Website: home-depot
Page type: review-order
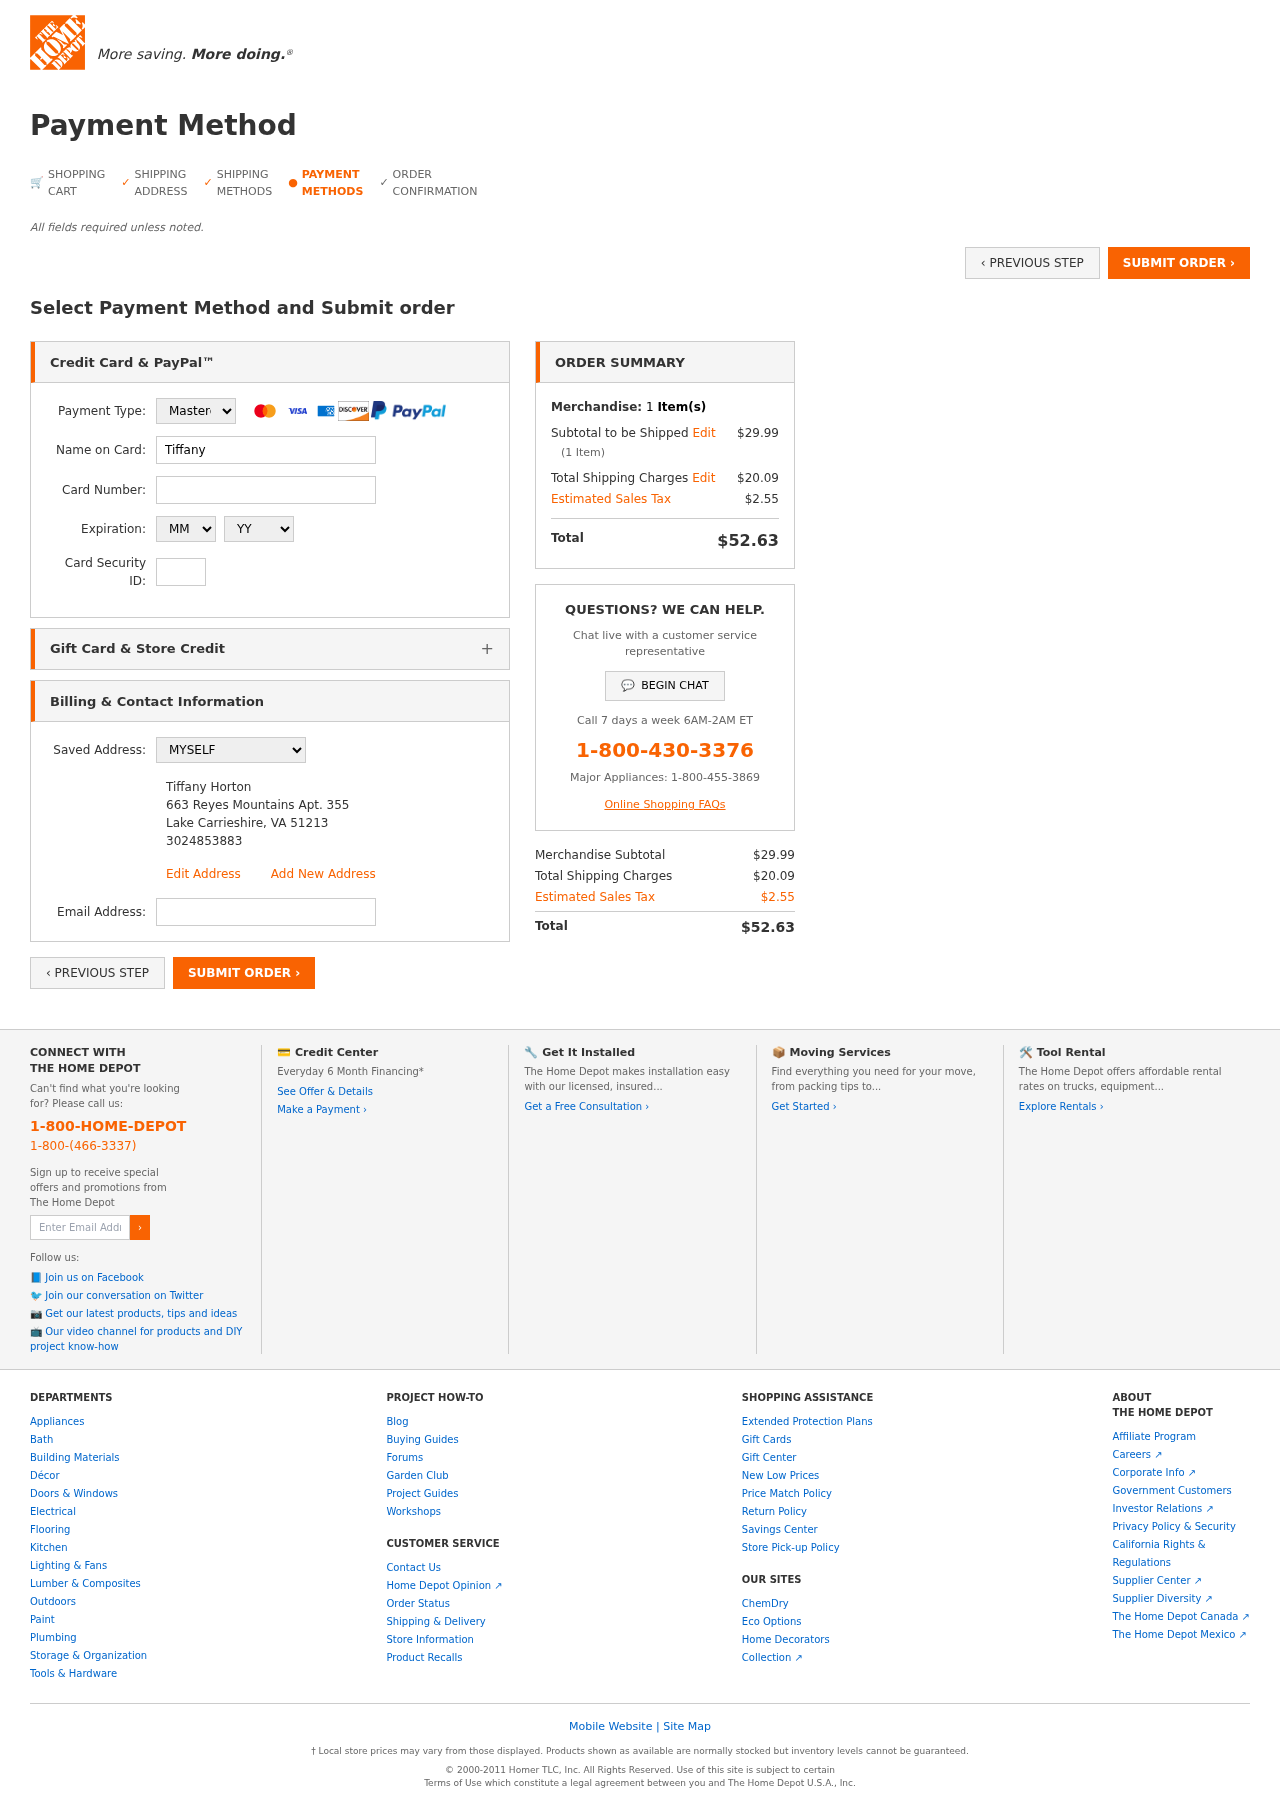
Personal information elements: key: PII_CARD_CVV
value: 818
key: PII_CARD_EXPIRY_MONTH
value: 10
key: PII_CARD_EXPIRY_YEAR
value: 26
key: PII_CARD_NUMBER
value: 5556 8416 4496 4193
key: PII_CARD_TYPE
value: Mastercard
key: PII_EMAIL
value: thorton@gmail.com
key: PII_FULLNAME
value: Tiffany Horton
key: PII_FULLNAME2
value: Tiffany Horton
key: PII_STREET2
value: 663 Reyes Mountains Apt. 355
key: PII_CITY2
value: Lake Carrieshire
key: PII_STATE_ABBR2
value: VA
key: PII_POSTCODE2
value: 51213
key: PII_PHONE2
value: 3024853883
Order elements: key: ORDER_NUM_ITEMS
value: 1
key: ORDER_SUBTOTAL
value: $29.99
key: ORDER_NUM_ITEMS2
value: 1
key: ORDER_SHIPPING_COST
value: $20.09
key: ORDER_TAX
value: $2.55
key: ORDER_TOTAL
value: $52.63
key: ORDER_SUBTOTAL2
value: $29.99
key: ORDER_SHIPPING_COST2
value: $20.09
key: ORDER_TAX2
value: $2.55
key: ORDER_TOTAL2
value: $52.63